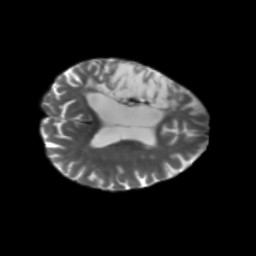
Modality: T2w
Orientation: axial
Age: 66
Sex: female
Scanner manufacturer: siemens
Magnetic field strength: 3 T
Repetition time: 5.25 s
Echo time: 0.08 s